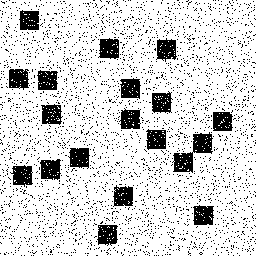
Squares: 19
Triangles: 0
Stars: 0
Total shapes: 19